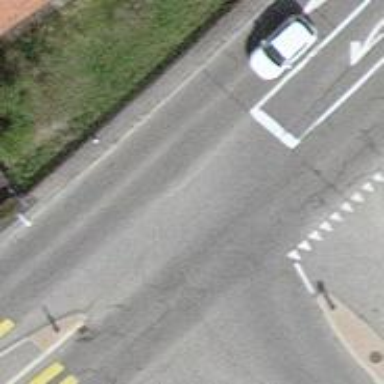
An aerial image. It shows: Secondary road with asphalt surface.